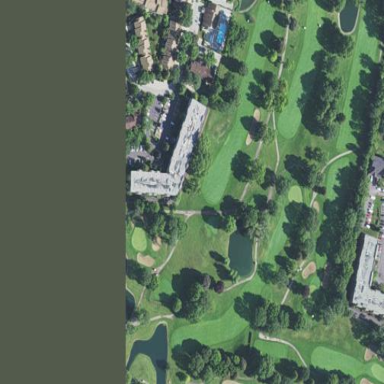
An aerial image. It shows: Designated golf cart path that is service road.